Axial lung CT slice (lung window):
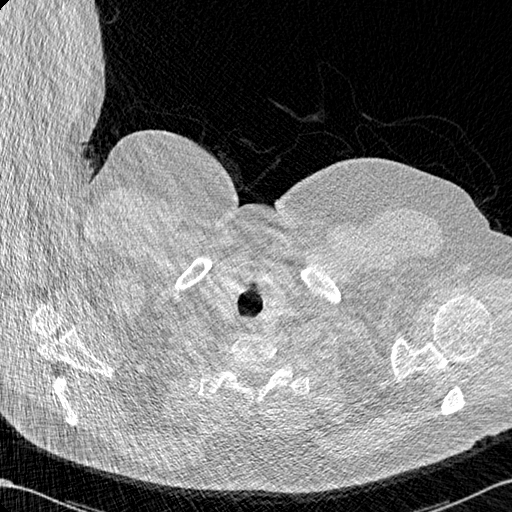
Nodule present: no